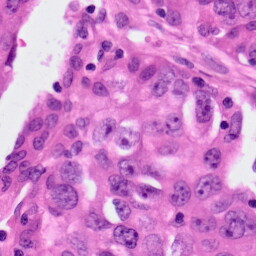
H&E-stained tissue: Lung